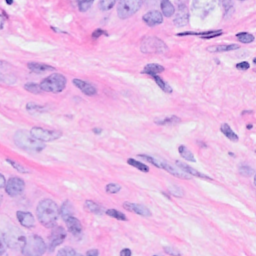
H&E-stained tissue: Breast